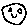
Label: smiley face